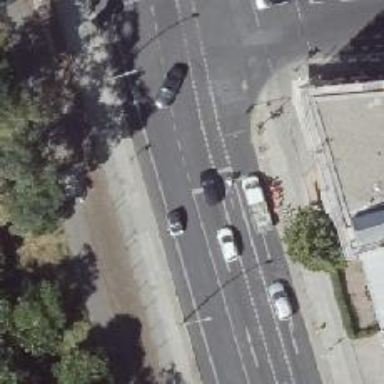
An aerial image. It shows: Road with traffic signals.